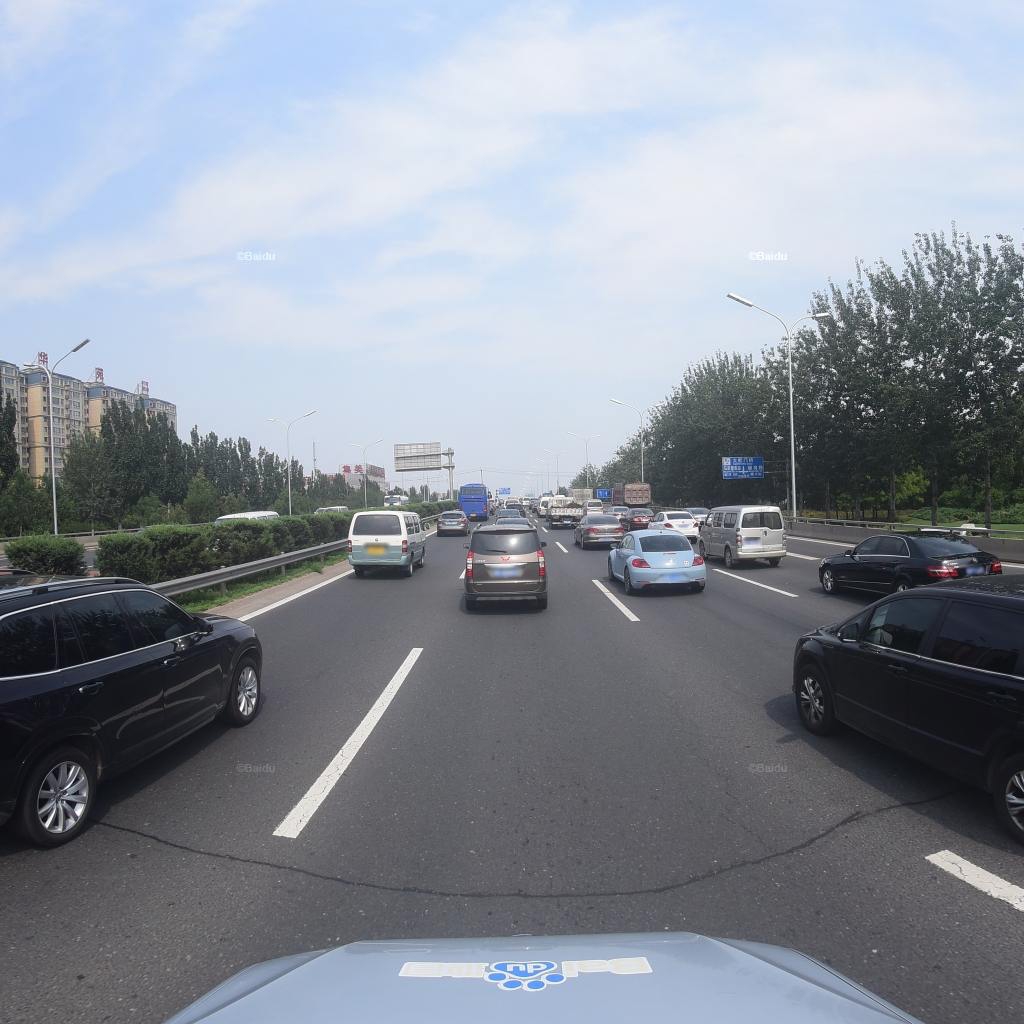
Region: Fengtai
Road damage annotations: transverse patch